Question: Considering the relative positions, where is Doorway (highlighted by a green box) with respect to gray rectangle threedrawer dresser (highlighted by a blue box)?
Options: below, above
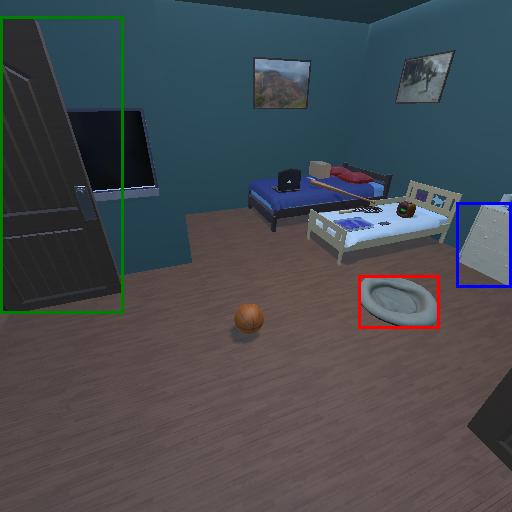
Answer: below